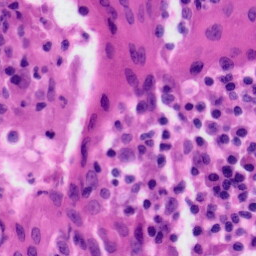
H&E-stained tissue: Tonsil